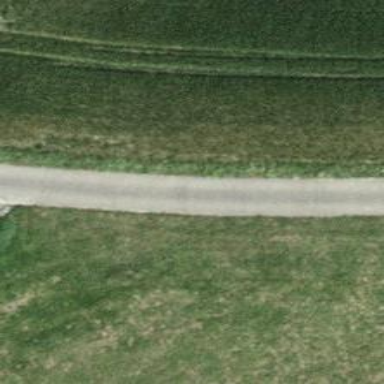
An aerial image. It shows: Well-maintained track road with grade 1 tracktype.